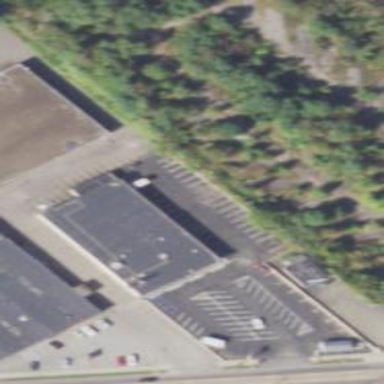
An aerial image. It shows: Building that is used for bowling.